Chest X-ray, AP view. Patient: 35 years old, sex M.
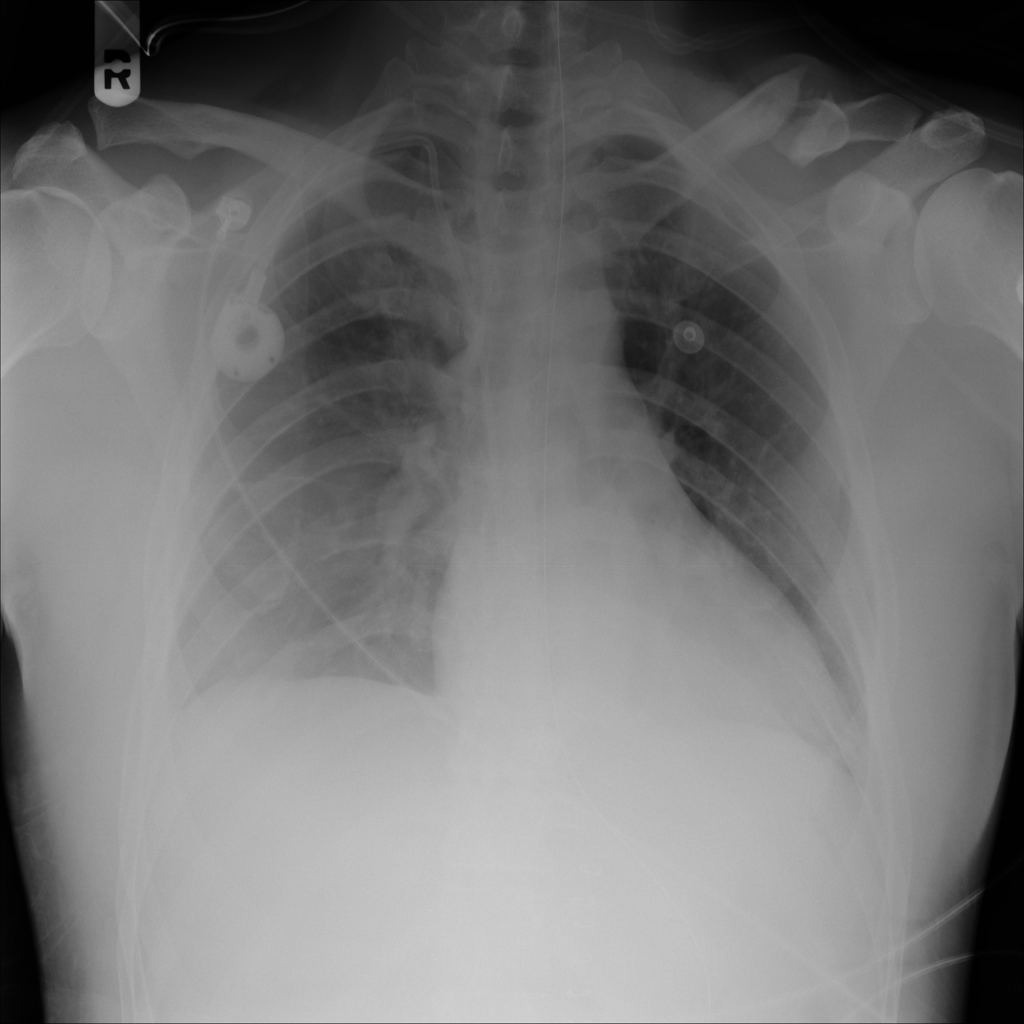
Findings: Atelectasis